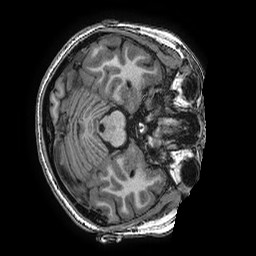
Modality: T1w
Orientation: axial
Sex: female
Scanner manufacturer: ge
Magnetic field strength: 3 T
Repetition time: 0.0077 s
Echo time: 0.003436 s